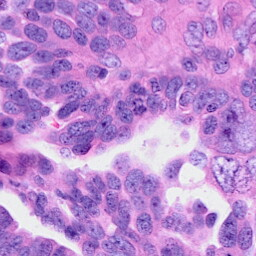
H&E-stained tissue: Ovarian